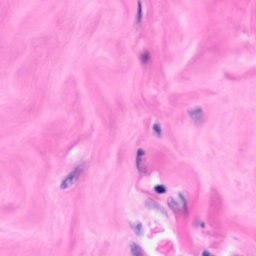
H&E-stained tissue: Breast